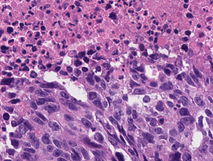
Tumor epithelial tissue: yes
Tumor-associated stroma tissue: yes
Normal tissue: no